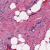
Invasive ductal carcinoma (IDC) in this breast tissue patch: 0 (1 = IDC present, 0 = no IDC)